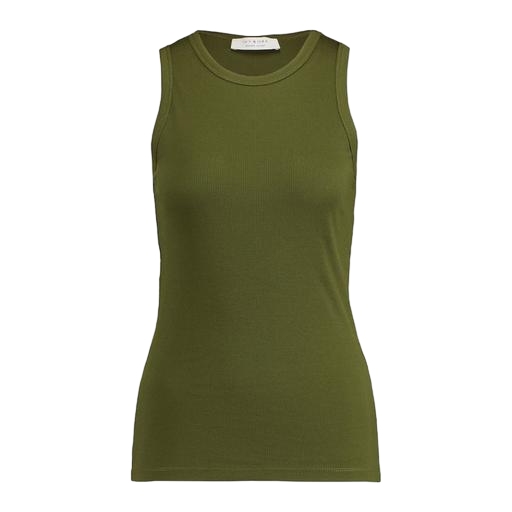
moss green tank top, green rib tank, fitted tank, white background